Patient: sex F, age 64
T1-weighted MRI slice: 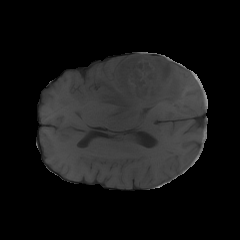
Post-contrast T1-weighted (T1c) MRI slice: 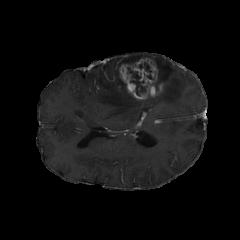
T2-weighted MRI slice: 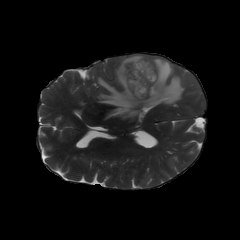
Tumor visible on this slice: yes
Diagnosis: Glioblastoma, IDH-wildtype
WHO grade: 4